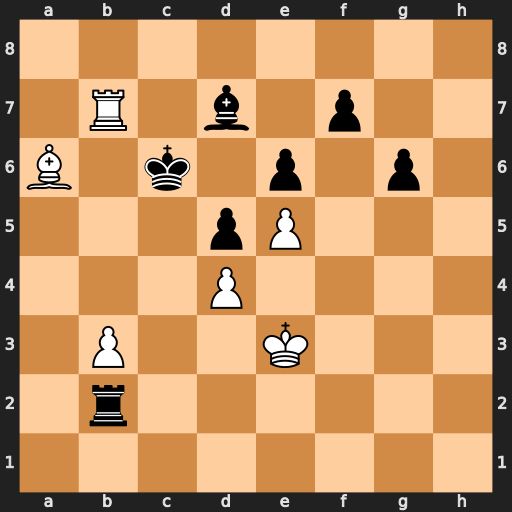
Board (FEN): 8/1R1b1p2/B1k1p1p1/3pP3/3P4/1P2K3/1r6/8
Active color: w
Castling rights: -
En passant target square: -
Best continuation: b4 Bc8 b5+ Rxb5 Rxb5